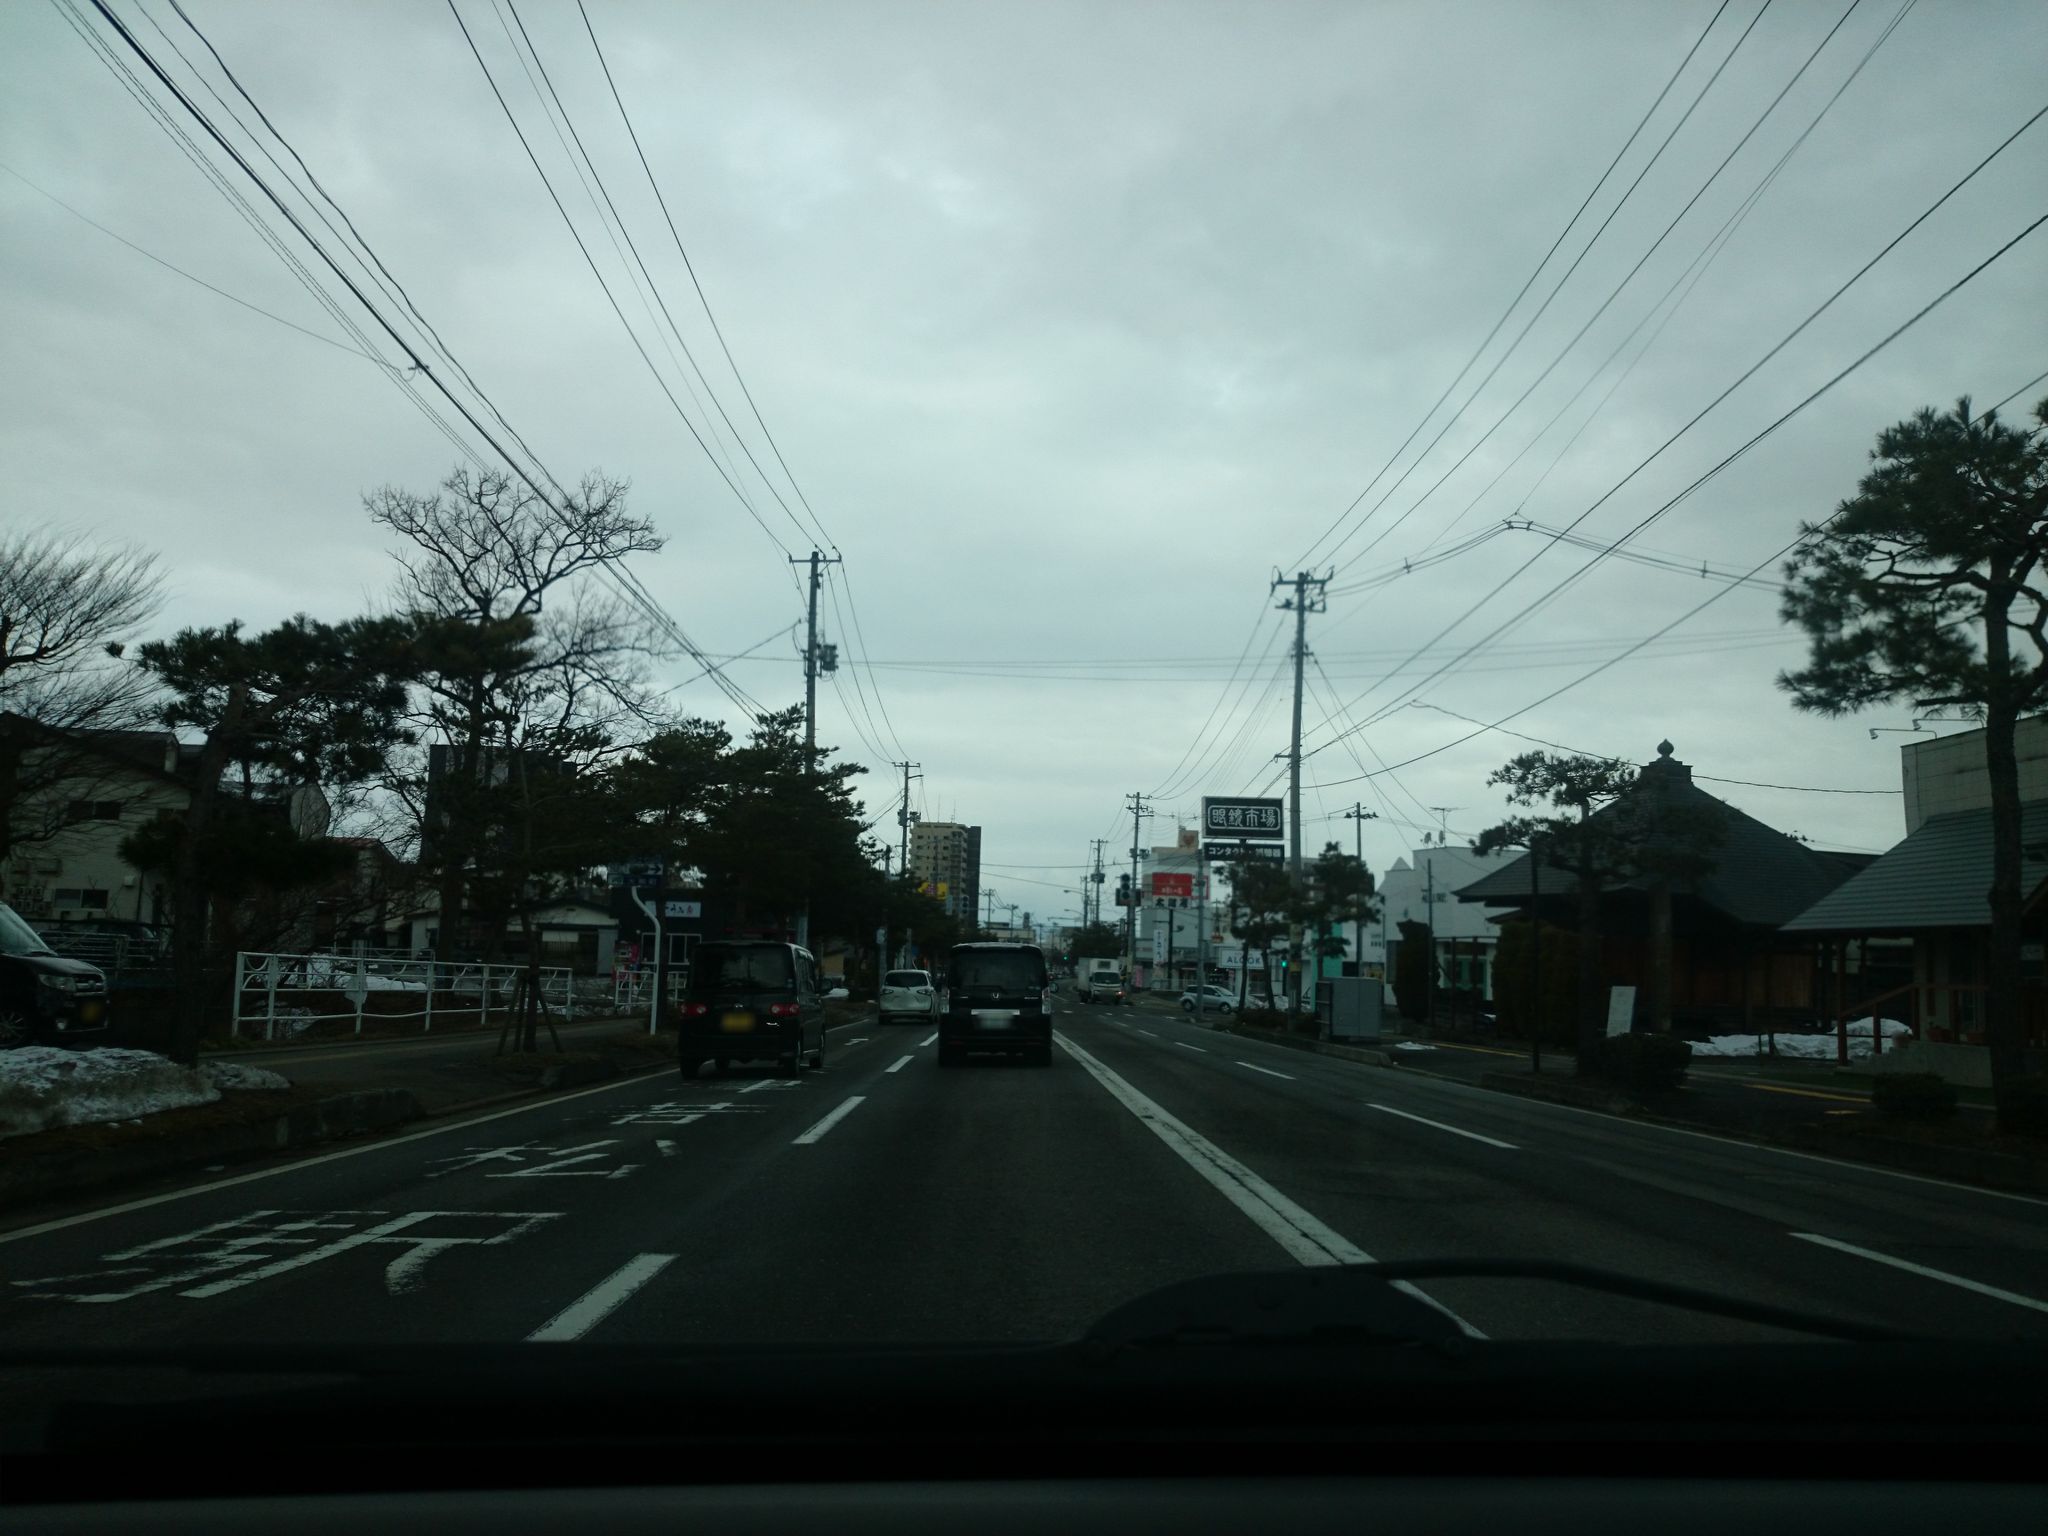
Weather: snowy
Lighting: dusk/dawn
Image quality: good
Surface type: driving surface
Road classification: tertiary
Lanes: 4.0
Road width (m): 3
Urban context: urban centre
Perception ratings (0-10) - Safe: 3.81, Lively: 7.33, Beautiful: 5.83, Boring: 4.59, Depressing: 3.38, Wealthy: 0.51